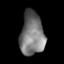
Tissue: lung
Cell type: Epithelial cells
Senescence score: 0.1083
Nuclear area (px): 1010
Mean DAPI intensity: 119.849